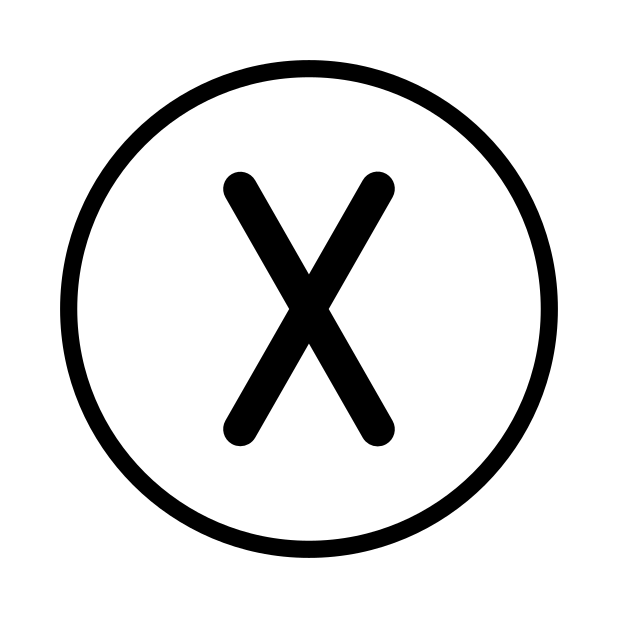
regional indicator X